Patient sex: M
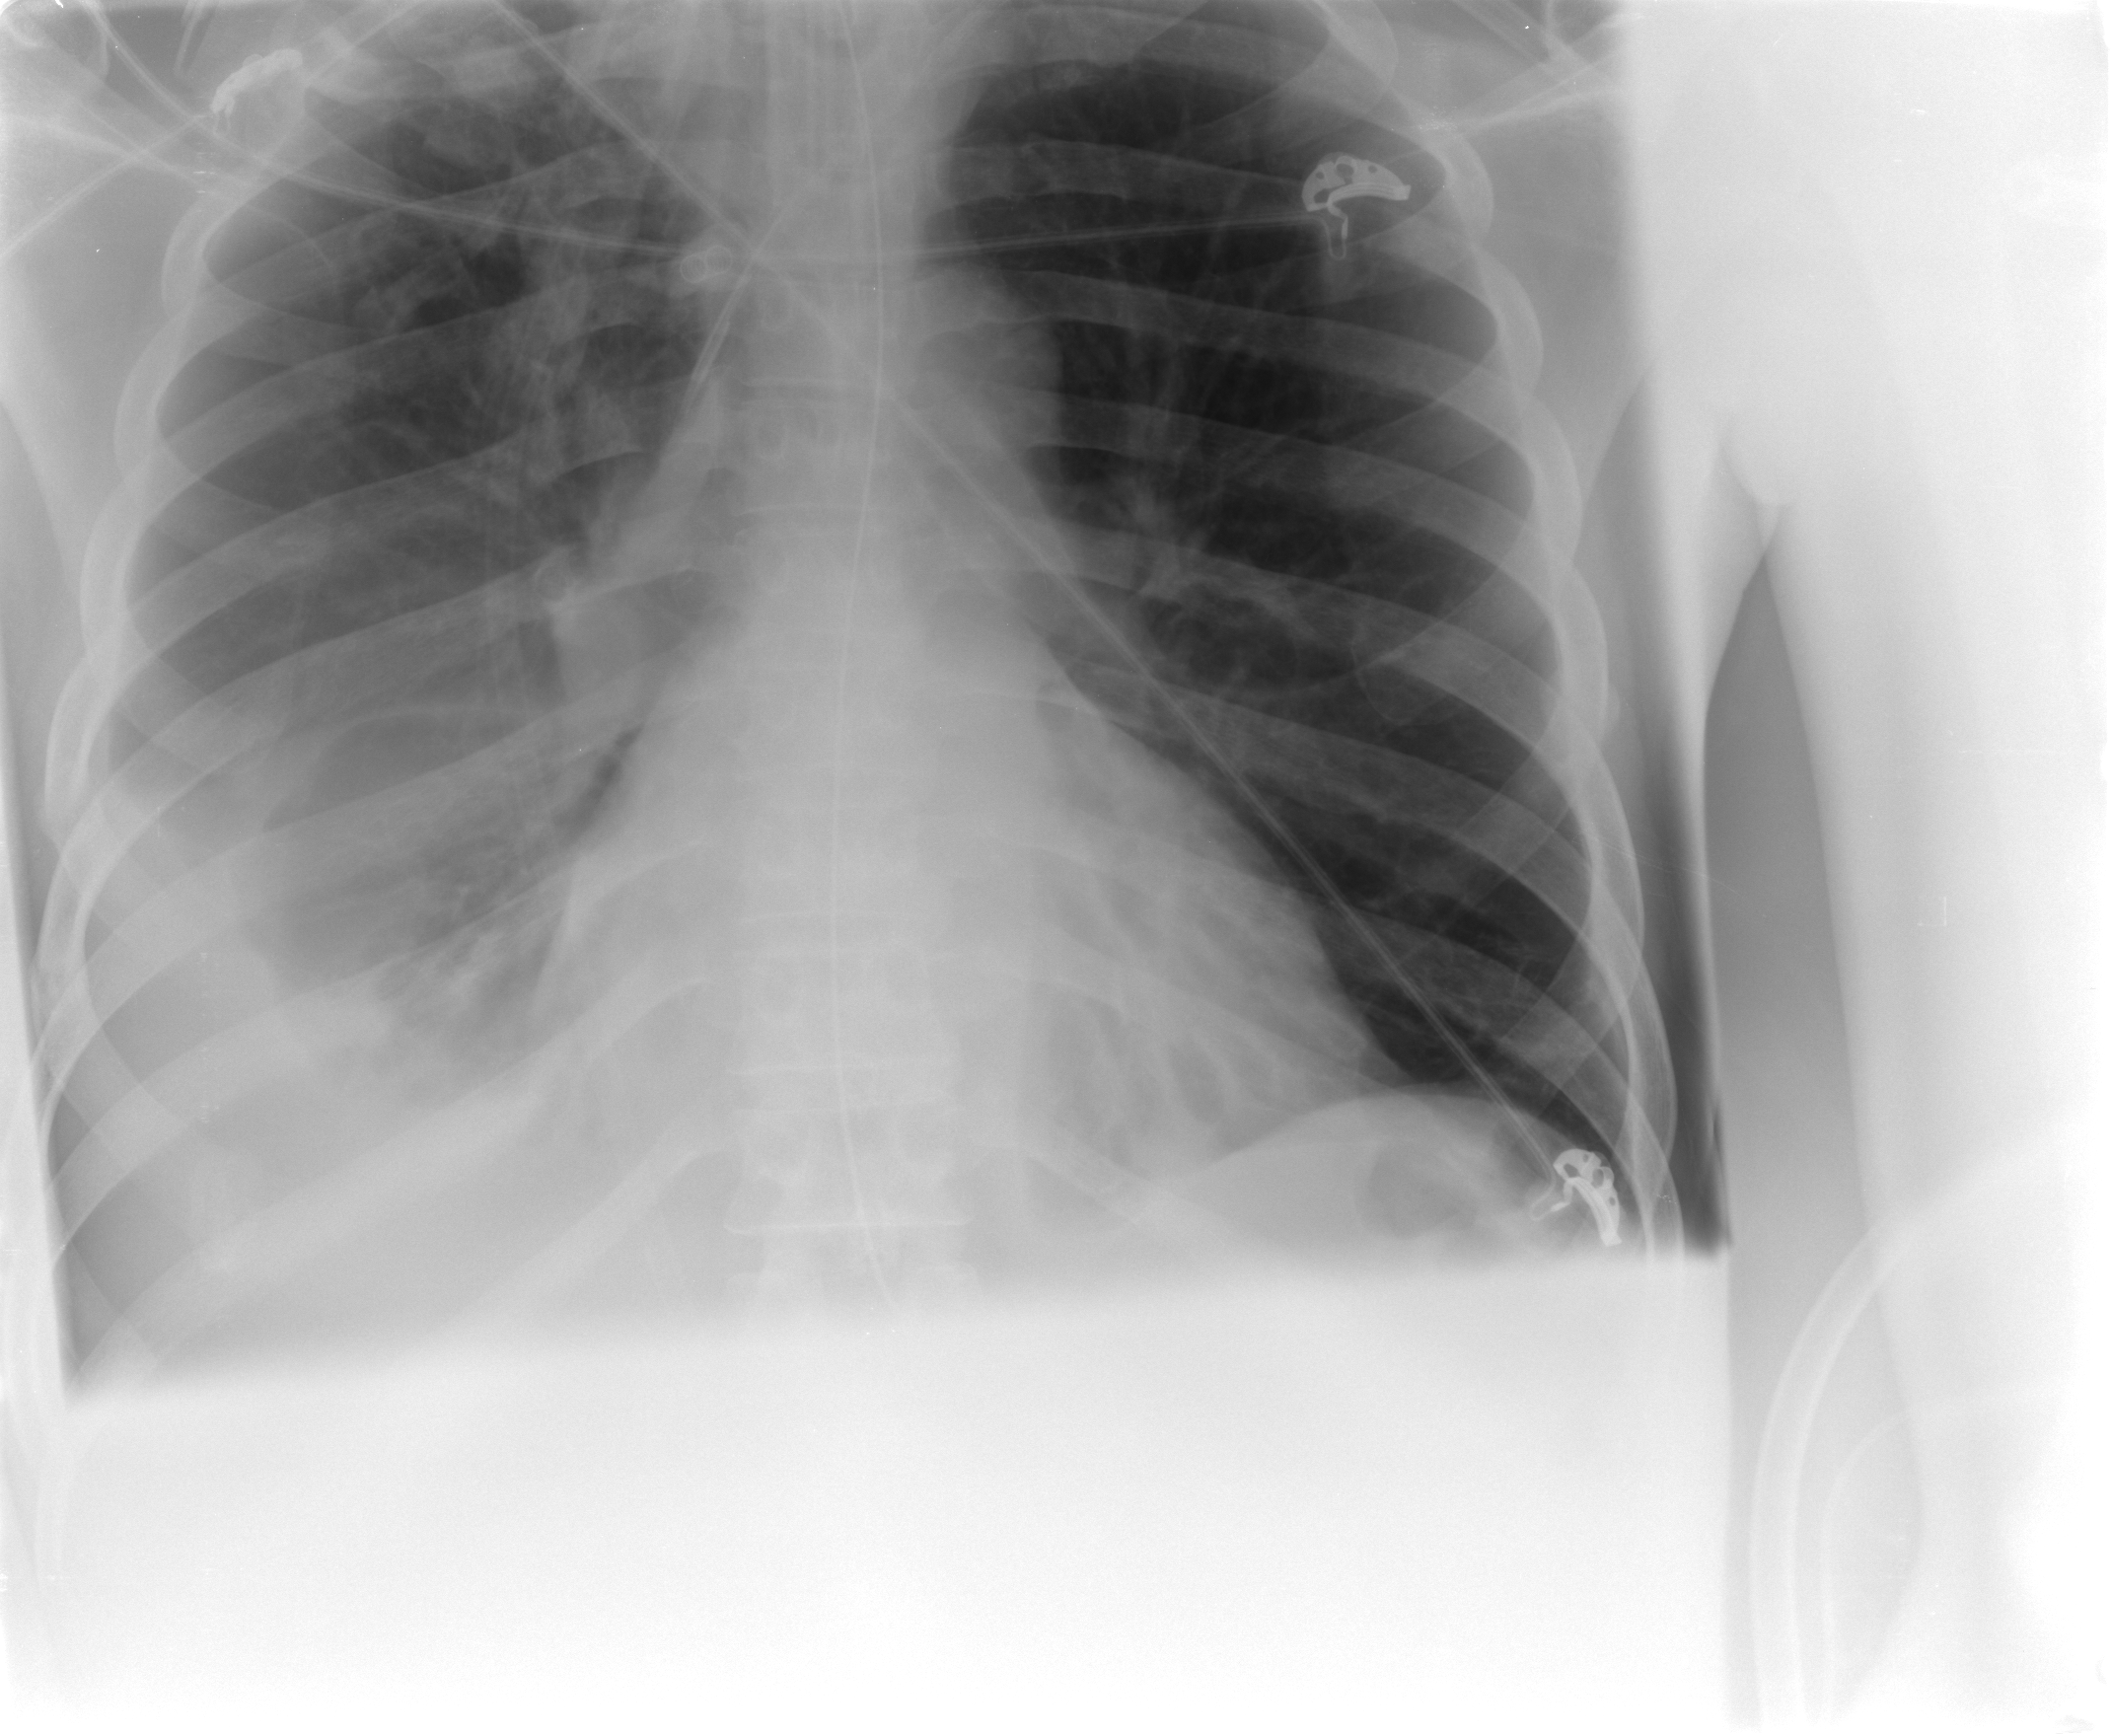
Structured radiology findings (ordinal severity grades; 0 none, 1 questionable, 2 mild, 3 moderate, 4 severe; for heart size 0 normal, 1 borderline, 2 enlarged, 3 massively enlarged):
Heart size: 0
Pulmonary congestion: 0
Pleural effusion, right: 3
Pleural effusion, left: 0
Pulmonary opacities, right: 3
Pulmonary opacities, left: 0
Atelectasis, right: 3
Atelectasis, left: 0